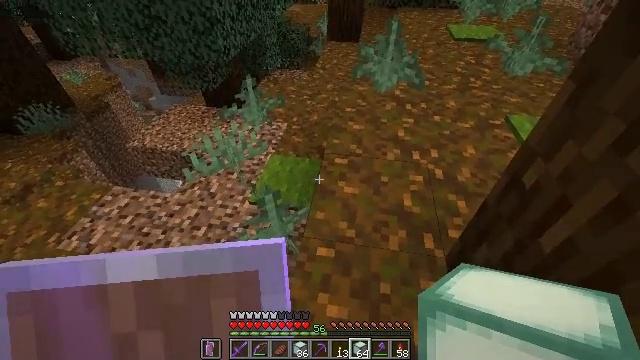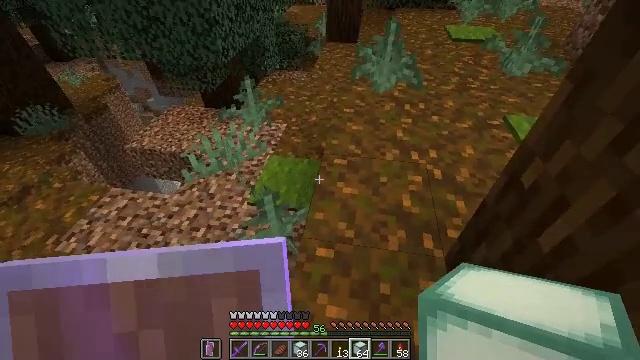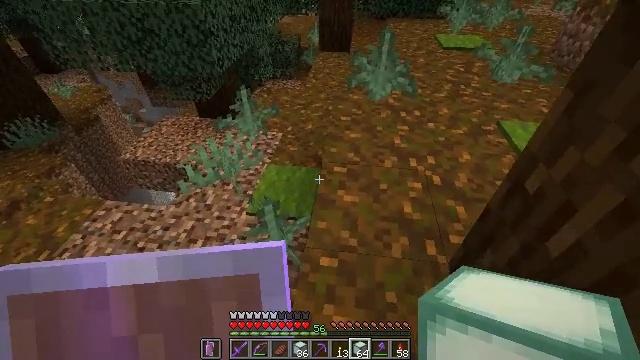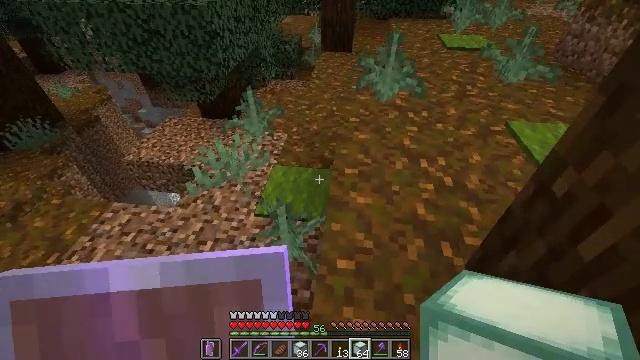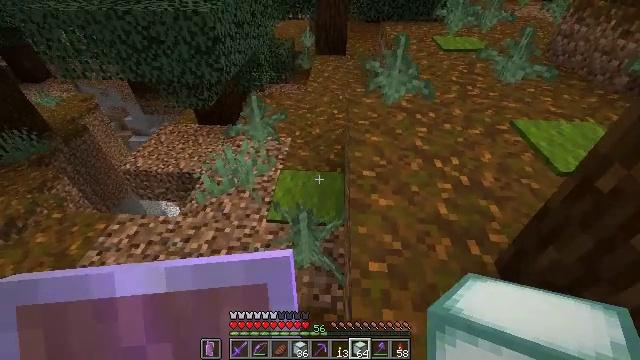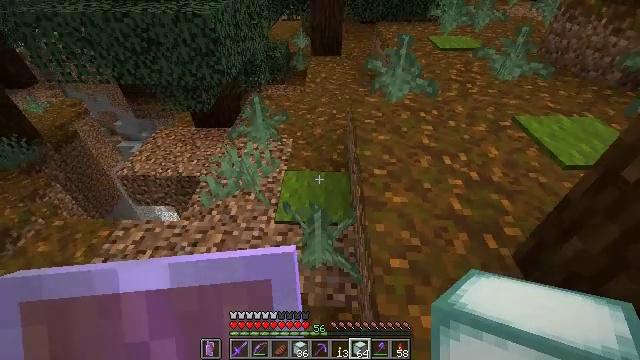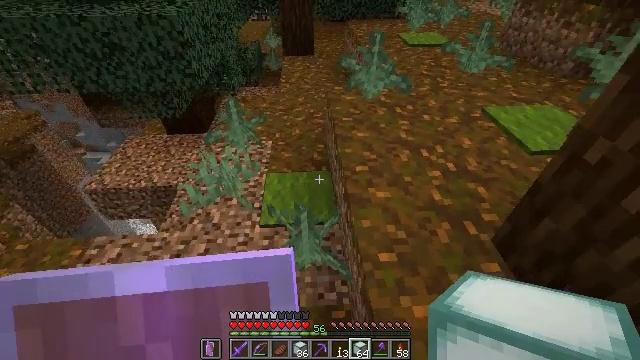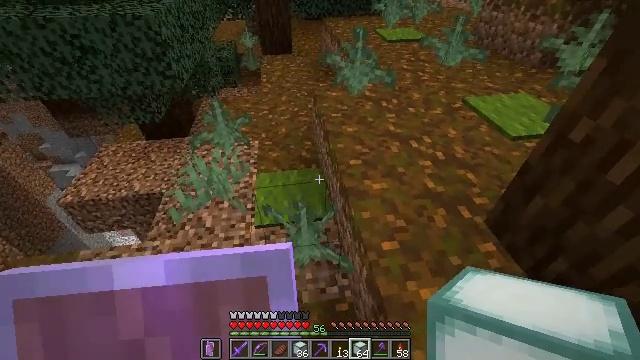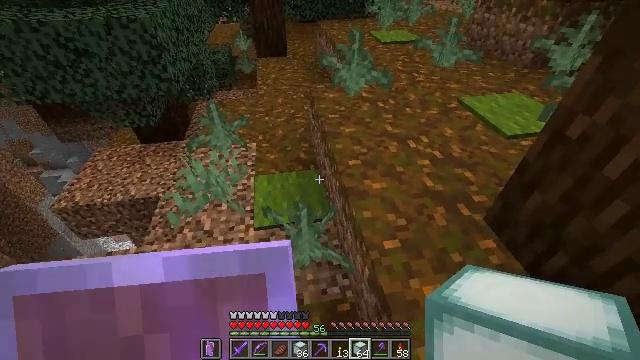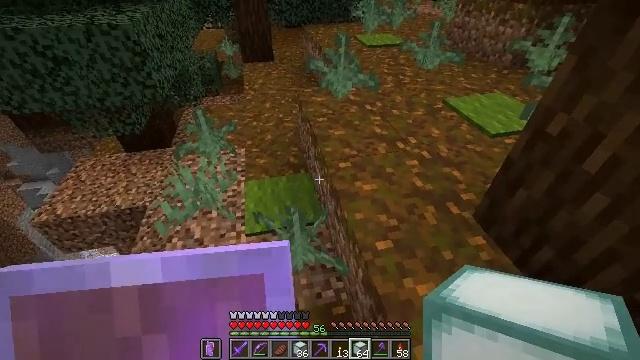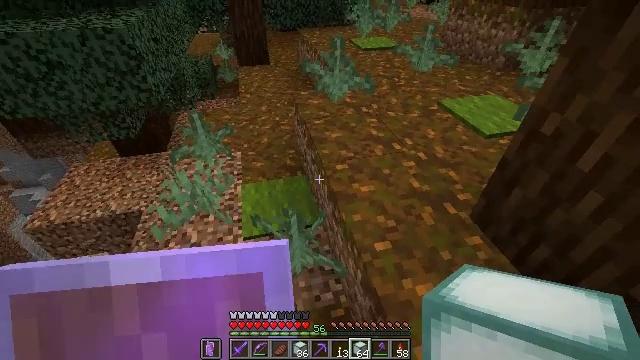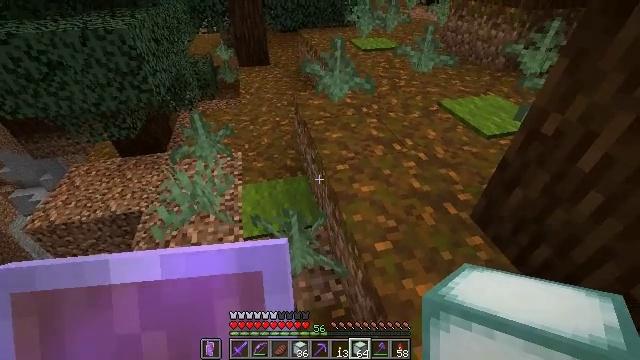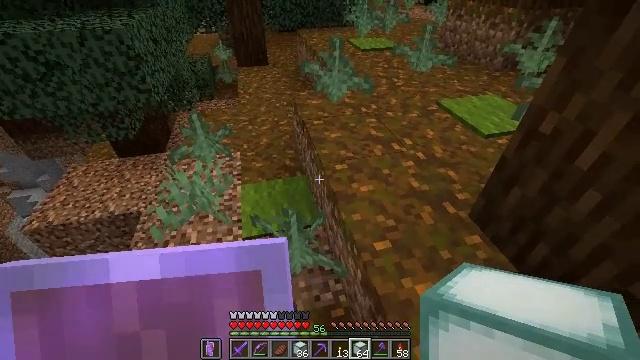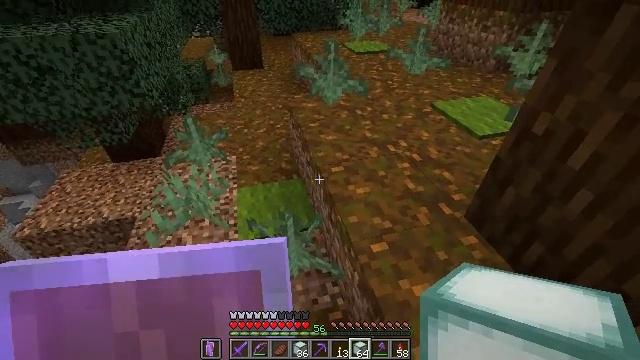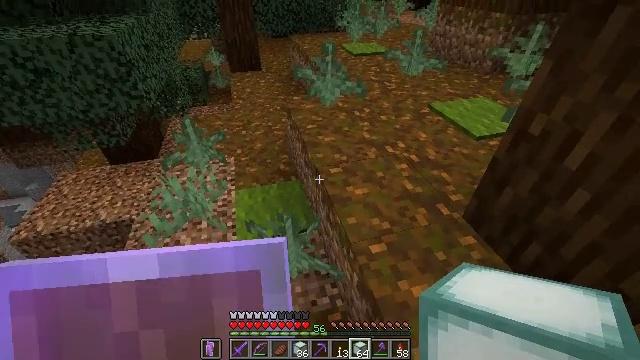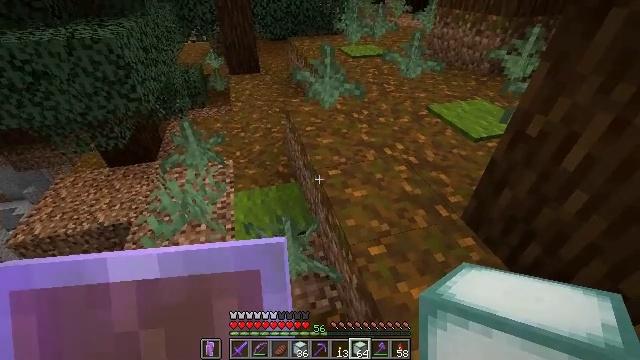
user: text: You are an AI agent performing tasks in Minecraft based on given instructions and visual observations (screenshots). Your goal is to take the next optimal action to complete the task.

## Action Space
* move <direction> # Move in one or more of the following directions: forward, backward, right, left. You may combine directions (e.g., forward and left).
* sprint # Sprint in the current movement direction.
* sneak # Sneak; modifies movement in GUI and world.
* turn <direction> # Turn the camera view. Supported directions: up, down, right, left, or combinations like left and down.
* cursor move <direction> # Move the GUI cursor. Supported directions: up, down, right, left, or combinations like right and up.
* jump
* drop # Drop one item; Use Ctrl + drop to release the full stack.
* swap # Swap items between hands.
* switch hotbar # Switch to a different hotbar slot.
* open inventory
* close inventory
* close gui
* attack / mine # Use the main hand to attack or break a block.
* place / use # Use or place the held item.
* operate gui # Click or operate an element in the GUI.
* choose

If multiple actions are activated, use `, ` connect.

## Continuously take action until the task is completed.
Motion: motion action
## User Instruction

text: Pick up the green carpet.
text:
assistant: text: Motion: no_op
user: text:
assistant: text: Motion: move left, turn right and up
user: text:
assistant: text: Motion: move left
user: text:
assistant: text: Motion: move left, turn right
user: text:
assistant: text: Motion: move left, turn right
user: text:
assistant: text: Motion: turn right
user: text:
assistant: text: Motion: turn right
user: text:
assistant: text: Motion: turn right
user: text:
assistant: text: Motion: turn right
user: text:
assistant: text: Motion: turn right
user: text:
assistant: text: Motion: no_op
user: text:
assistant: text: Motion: no_op
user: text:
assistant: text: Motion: turn right
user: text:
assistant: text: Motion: no_op
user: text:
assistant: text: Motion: no_op
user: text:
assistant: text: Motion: no_op
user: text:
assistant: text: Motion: no_op
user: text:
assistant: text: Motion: turn right
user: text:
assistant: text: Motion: no_op
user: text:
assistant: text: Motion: no_op
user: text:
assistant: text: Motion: no_op
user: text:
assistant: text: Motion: turn right and up
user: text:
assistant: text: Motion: turn right and up
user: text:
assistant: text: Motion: turn right and up
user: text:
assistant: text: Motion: turn right
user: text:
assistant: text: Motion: no_op
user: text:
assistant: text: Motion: no_op
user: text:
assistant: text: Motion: no_op
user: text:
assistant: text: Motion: no_op
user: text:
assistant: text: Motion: no_op